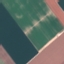
Label: AnnualCrop